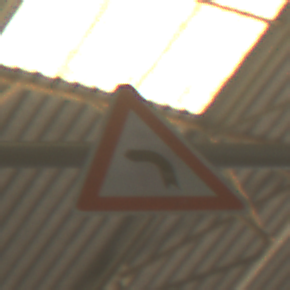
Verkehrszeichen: KurveLinks
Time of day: Midday
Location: Indoor (Urban)
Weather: NotSpecified
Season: NotSpecified
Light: Natural